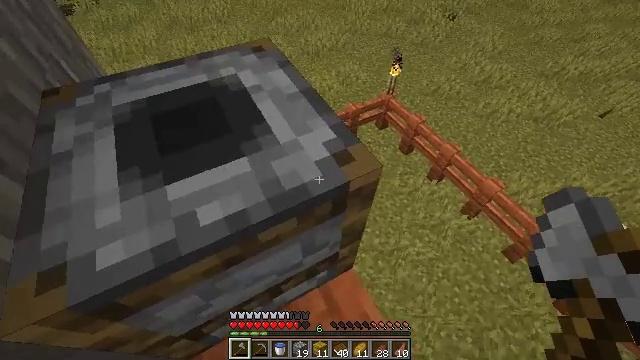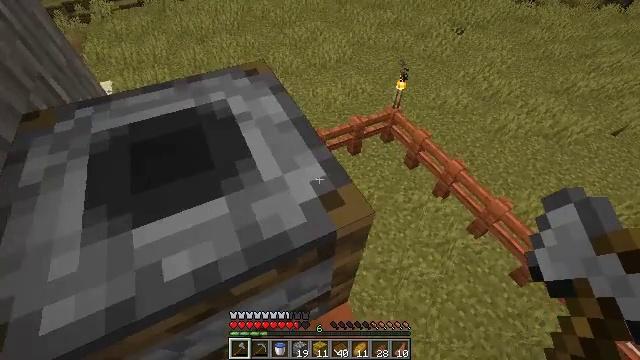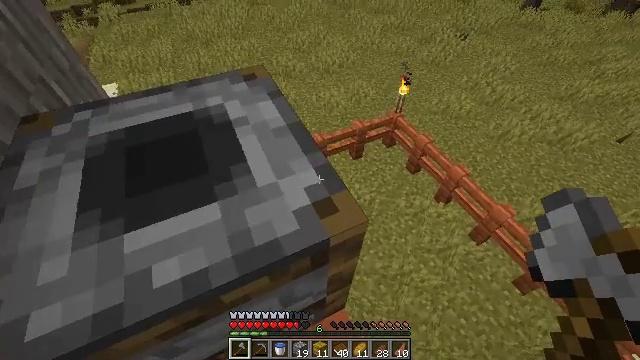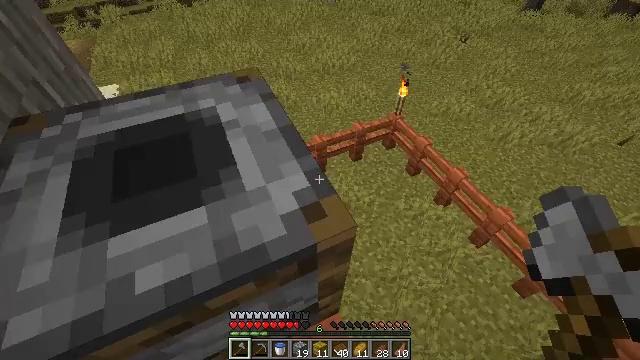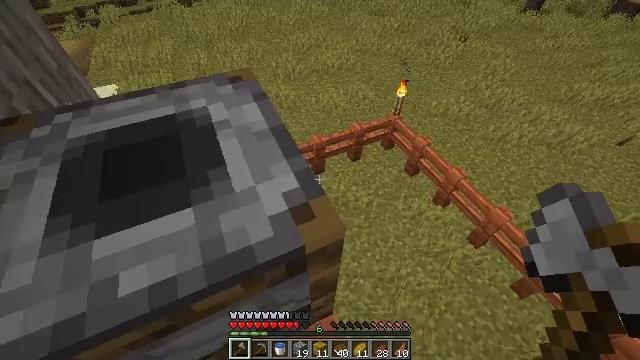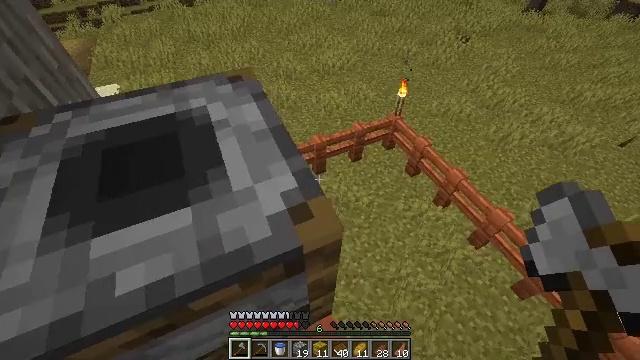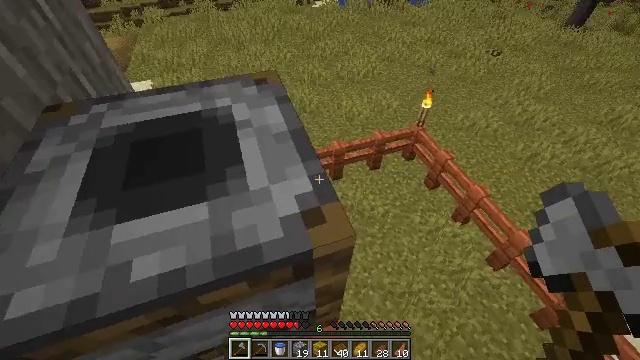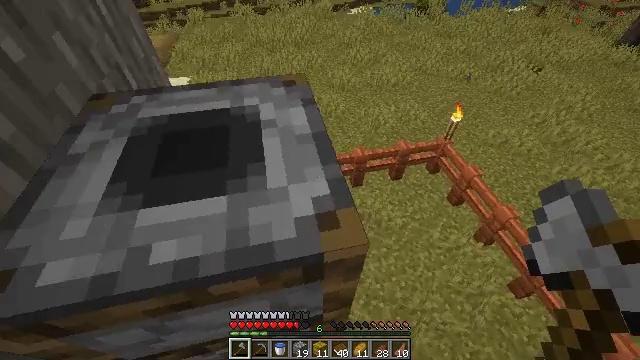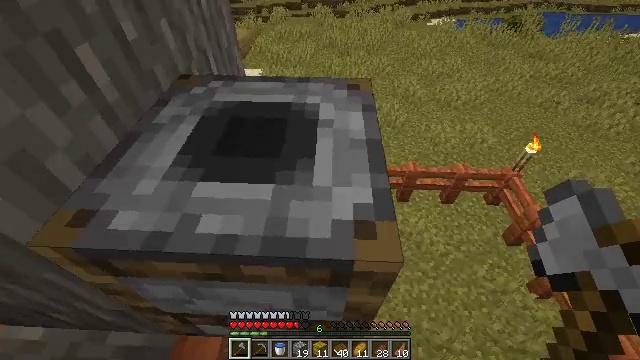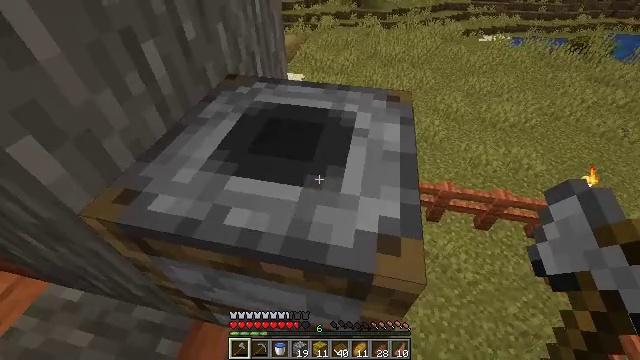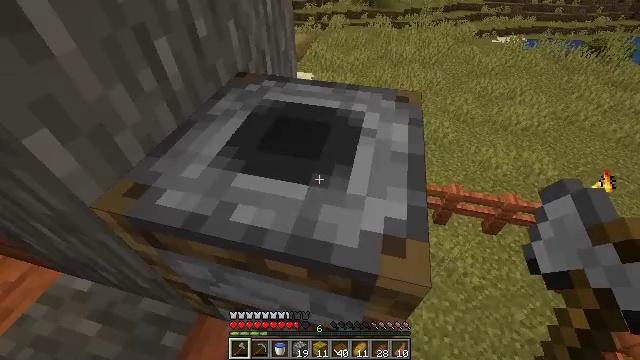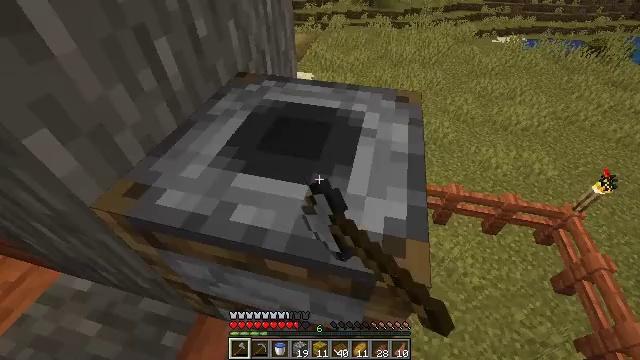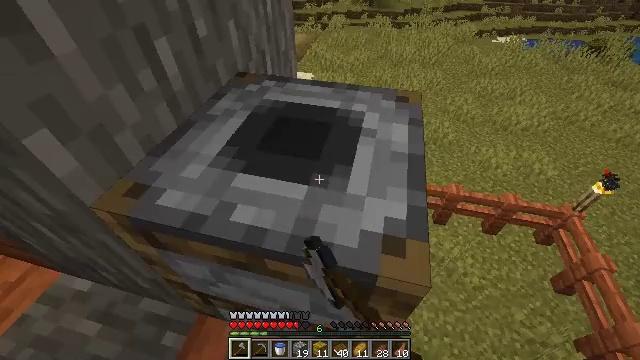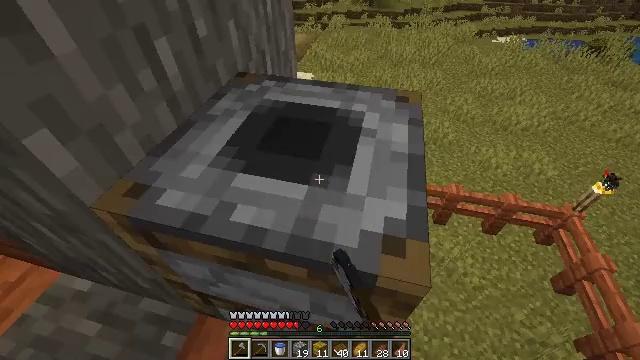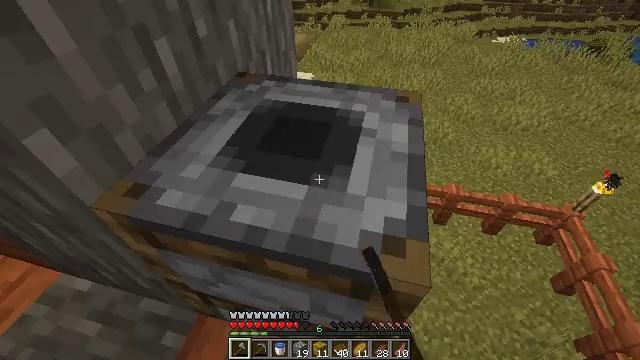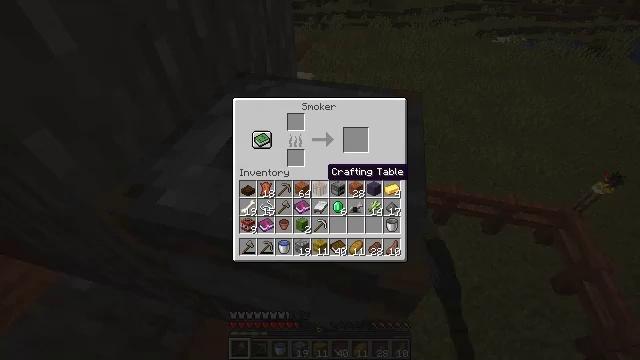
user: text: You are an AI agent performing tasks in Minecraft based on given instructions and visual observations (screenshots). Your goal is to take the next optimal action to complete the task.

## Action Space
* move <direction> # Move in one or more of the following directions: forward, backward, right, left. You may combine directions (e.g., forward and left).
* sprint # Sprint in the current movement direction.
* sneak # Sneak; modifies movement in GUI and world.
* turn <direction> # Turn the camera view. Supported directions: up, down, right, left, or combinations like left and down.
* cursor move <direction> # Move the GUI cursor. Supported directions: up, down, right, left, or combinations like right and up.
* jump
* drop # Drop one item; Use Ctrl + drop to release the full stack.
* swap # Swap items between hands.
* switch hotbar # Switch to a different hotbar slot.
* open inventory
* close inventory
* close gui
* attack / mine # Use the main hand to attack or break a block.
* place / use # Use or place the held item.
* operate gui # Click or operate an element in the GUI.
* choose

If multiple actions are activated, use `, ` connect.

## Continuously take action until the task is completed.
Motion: motion action
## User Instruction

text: Pick up the acacia fence after mining.
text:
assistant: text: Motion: move forward, turn left and up
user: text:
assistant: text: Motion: no_op
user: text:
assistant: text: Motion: no_op
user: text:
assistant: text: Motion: no_op
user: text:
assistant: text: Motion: no_op
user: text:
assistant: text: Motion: turn left and up
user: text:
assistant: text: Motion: turn left and up
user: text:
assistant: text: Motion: turn left
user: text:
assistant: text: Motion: turn left and up
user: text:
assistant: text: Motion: turn left, use / place
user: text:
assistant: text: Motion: use / place
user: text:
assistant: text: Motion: use / place
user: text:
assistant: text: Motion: no_op
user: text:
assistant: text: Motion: no_op
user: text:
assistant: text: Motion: open gui
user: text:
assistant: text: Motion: no_op
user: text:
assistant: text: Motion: no_op
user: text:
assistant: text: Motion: no_op
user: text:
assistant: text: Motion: no_op
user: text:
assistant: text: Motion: no_op
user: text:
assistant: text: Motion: no_op
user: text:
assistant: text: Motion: no_op
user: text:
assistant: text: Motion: no_op
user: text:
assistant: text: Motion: no_op
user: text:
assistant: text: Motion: no_op
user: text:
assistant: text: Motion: no_op
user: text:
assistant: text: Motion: no_op
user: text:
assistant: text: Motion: no_op
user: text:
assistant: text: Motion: no_op
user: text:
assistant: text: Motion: no_op